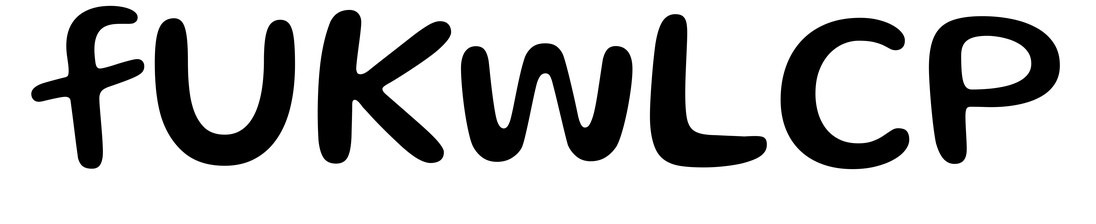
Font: Gluten_Regular